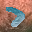
Label: 7